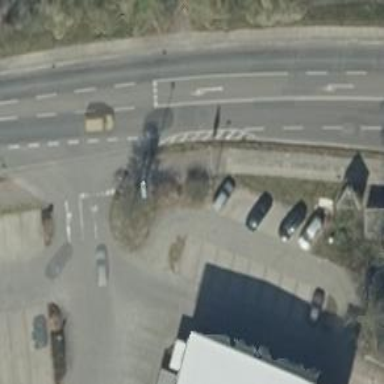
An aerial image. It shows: Parking aisle designated as service road.